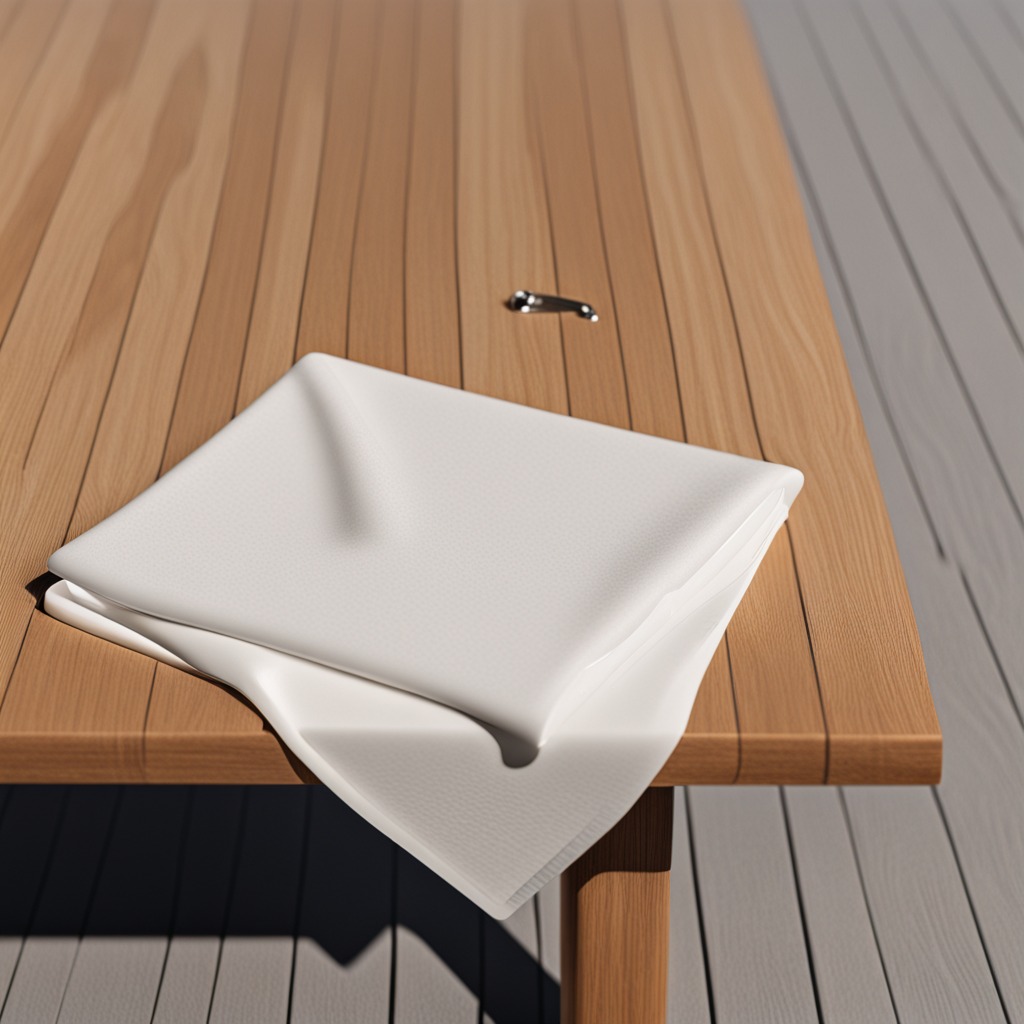
A utility knife lies on a wooden table in an outdoor workshop during daytime bright natural light soft shadows worn but beneath the cloth.